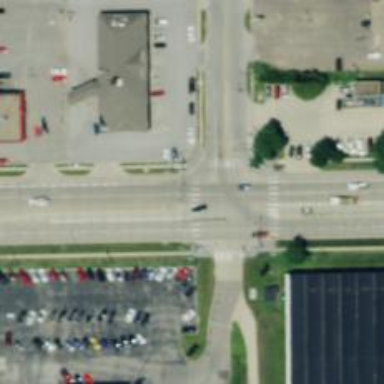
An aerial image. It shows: Crossing with pedestrian island and zebra markings.